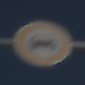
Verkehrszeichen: VerbotKraftwagen
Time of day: Midday
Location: Outdoor (Nature)
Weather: Clear
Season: Summer
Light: Natural